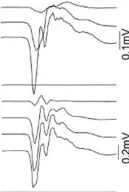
(B) Changes in the thresholds, maximal amplitudes, and the latency of the SEMP recorded from proximal (RF and MH) and distal (TA, SOL) muscles with stimulation applied at Th9-10, Th10-11, Th11-12, Th12-L1, and L1-2 levels.
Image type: electrography (ekg)